Question: I'm developing an iOS app. More specifically, an iPhone and iPod Touch app, since it is not universal. Everything works fine in all 3 screens: non-retina, 3.5" retina and 4" retina.
The problem is: some images won't show up when running the app on an iPad Mini on compatibility mode. I double-checked and made sure I do have both 'RankingCell.png' and 'RankingCell@2x.png' in my folder, as well as in my project.
Before this major bug, I had a minor one: in other area of the app, the background image of a 'UITableViewCell' would sometimes show up a little bit dislocated to the left.
None of those behaviors happen when the app runs on the Simulator, and I tried all the three available hardwares.
Is there any reason why these images are not showing up in the iPad Mini?
Screenshot for further reference:

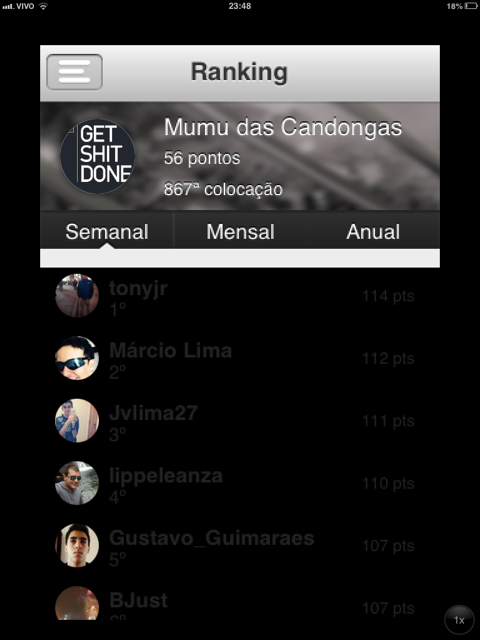
Answer: Just found out the problem. It was mainly stupidity of mine: All the RankingCell images were actually .jpg, but named as RankingCell.png.
The reason why this was only occurring in the iPad Mini is because the older images were being loaded from cache on the other devices I tested, for I had ran the app on them before. Unlike the iPad, which had a fresh install. I could reproduce the glitch removing the app from my iPhone and then building it again.
Didn't even know this was possible. And since I was seeing the images thumbnails alright, I never suspected of such thing.